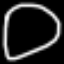
Label: airplane